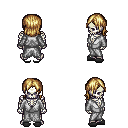
a pixel art fantasy rpg character, male body template, skeleton, white robe, gold greaves, blonde long bangs hairstyle, gray slippers, four views (front, back, left, right), 2x2 character sprite sheet, small pixel art, hard edges, no anti-aliasing